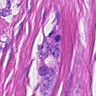
Metastatic tissue present: yes